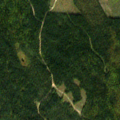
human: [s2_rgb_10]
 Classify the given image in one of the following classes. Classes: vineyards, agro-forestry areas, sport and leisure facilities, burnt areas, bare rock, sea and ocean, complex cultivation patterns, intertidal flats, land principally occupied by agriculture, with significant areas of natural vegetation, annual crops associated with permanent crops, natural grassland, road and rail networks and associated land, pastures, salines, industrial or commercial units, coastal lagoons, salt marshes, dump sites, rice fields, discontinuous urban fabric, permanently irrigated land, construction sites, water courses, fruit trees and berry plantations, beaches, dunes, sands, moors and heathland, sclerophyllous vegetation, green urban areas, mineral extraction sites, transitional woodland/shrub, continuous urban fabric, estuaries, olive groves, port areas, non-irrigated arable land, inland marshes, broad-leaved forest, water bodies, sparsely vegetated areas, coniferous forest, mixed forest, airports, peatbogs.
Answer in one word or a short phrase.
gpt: coniferous forest, mixed forest, transitional woodland/shrub